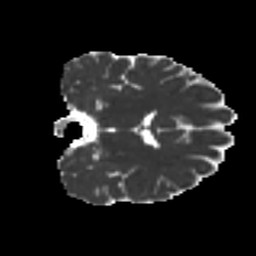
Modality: MD
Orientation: coronal
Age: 30
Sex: male
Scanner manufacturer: ge
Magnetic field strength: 3 T
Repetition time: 7.8 s
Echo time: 0.0606 s